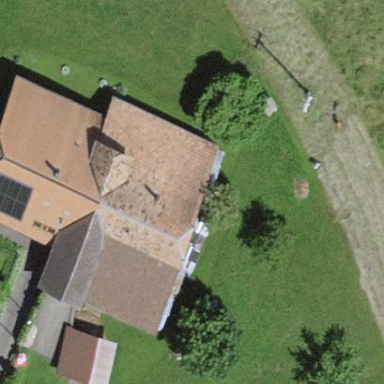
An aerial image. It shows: Farm building.